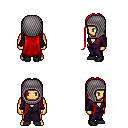
a pixel art fantasy rpg character, male body template, human, tanned skin, purple robe, teal pants, red extra-long hairstyle, chain hood, black shoes, four views (front, back, left, right), 2x2 character sprite sheet, small pixel art, hard edges, no anti-aliasing